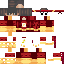
A male human skin with medium skin, wearing brown long hair dressed in a red hoodie and red pants, featuring a closed mouth.